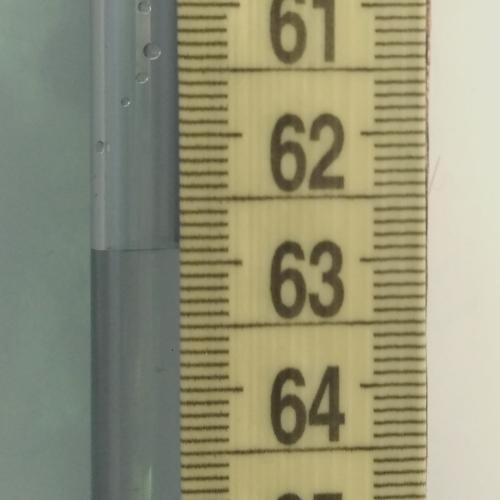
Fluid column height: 62.9 cm